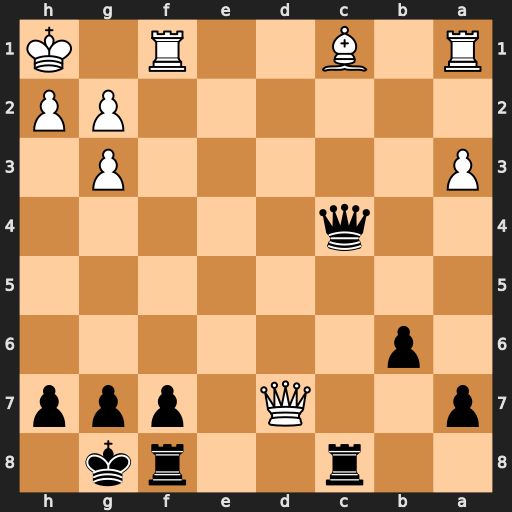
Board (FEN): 2r2rk1/p2Q1ppp/1p6/8/2q5/P5P1/6PP/R1B2R1K
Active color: b
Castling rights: -
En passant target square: -
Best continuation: Qxf1#